Question: I have String text and I want to show how many words I hide .
This is what I have so far:
'''
app.filter('words', function () {
return function (input, words) {
if (isNaN(words)) return input;
if (words <= 0) return '';
if (input) {
var inputWords = input.split(/\s+/);
if (inputWords.length > words) {
var theLength = inputWords.length - words;
input = inputWords.slice(0, words).join(' ') + ' + ' + theLength;
}
}
return input;
};
});
'''
This filter works for fixed count of words. If 'words' = 5 means we can see only 5 words and other will be hidden.
But I looking for way to make 'words' number dynamic based on element width. For example for '<div>' width 200 px I show 12 words, (maybe more maybe less), for 40px - or zero words (if word too long) or one word,
I think I need mix with some directive that should take element width and calculate 'words' number.
This is a Demo:
<URL>

Thank you very much for help,
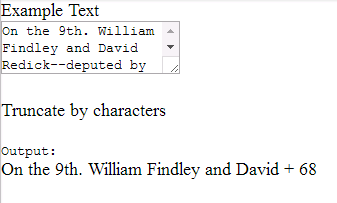
Answer: Here's a directive I whipped up:
'''
app.directive('wordCount', function($compile){
return{
restrict: 'E',
replace: true,
scope: {
width: '=',
text: '='
},
template: '<div style ="border-style: solid; width:{{width}}px"><span>{{text}}</span></div>',
link: function(scope, element, attrs){
scope.$watch('width', function(value){
if(isNaN(scope.width) || scope.width < 0)
return;
var numWords = Math.floor(scope.width / 15);
var inputWords = scope.text.split(/\s+/);
var theLength = inputWords.length - numWords;
console.log('Element width: ' + scope.width);
console.log("# of words: " + inputWords.length);
console.log("# of words to show: " + numWords);
element[0].innerHTML = inputWords.slice(0, numWords).join(' ') + ' + ' + theLength;
});
}
};
});
'''
The logic is all in the 'link' function, and it mostly uses your own code. Usage is like this:
'''
<word-count width="<width>" text="<text>"></word-count>
'''
where '<width>' is the width you want the div to be, and '<text>' is the text you want displayed. I used a simple formula of 'width/15' to determine the number of words to show. You would probably want to come up with something a little more sophisticated.
Here's a <URL> showing it in action.